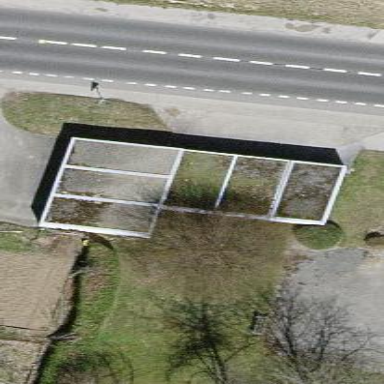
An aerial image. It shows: Group of garages.